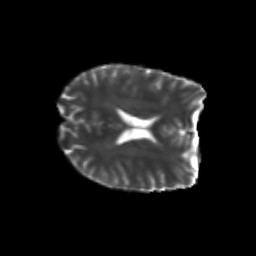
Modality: T2w
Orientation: axial
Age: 24
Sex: male
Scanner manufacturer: siemens
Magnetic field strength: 3 T
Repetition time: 3.5 s
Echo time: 0.104 s